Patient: sex M, age 60
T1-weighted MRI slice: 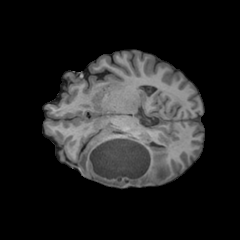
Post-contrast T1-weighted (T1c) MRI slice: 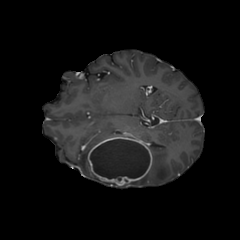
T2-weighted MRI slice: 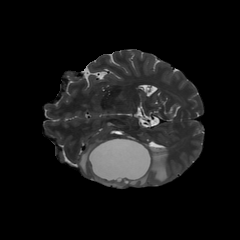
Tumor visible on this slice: yes
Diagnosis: Glioblastoma, IDH-wildtype
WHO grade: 4